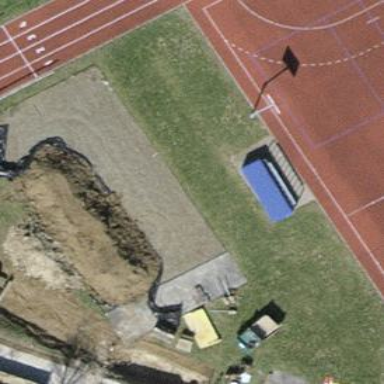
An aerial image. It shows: Sand pitch designated for shot-put sport activities.